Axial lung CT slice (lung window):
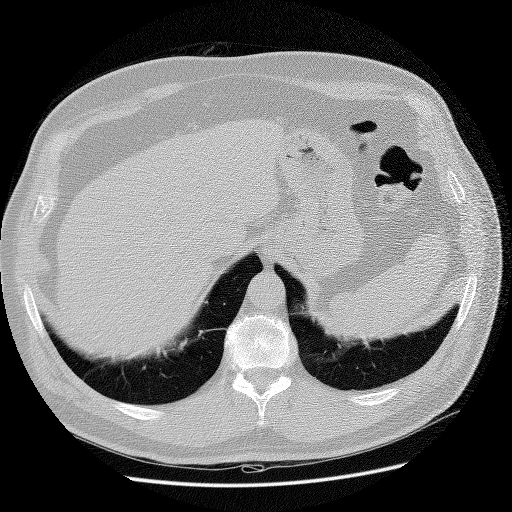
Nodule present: no